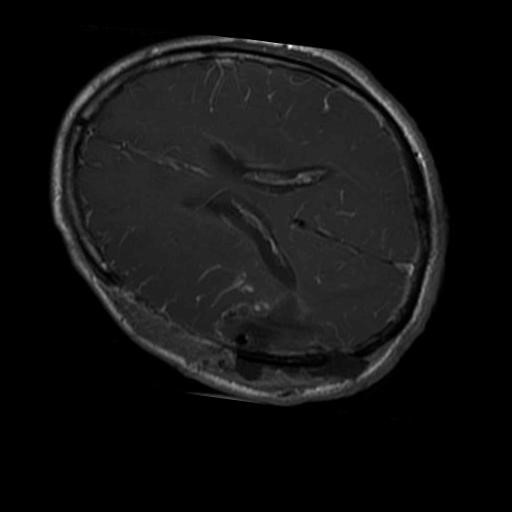
Label: brain_glioma